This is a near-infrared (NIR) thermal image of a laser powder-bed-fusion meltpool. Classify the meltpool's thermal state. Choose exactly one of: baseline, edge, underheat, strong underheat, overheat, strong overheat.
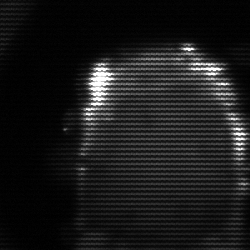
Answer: baseline